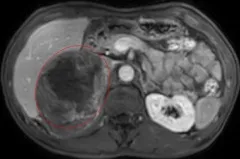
Preoperative abdominal CT and MRI. MRI scan in hepatobiliary phase. Abdominal CT and MRI images showed an oval and smoothly mass located in the liver-kidney space (red circle).
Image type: radiology (mri)